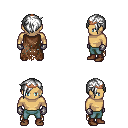
a pixel art fantasy rpg character, male body template, human, tanned skin, brown tattered cape, teal pants, white pixie cut hairstyle, bronze tiara, metal gloves, brown shoes, four views (front, back, left, right), 2x2 character sprite sheet, small pixel art, hard edges, no anti-aliasing